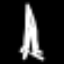
Label: The Eiffel Tower